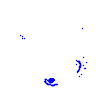
Particle: electron